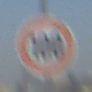
Verkehrszeichen: Geschwindigkeit100
Umgebung: Outdoor, Urban
Tageszeit: SunriseSunset
Wetter: Clear
Licht: Natural
Jahreszeit: NotSpecified
Kontrast: MediumContrast